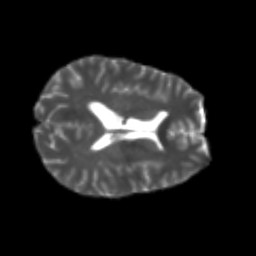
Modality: T2w
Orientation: axial
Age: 22
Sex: male
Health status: healthy
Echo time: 0.074 s